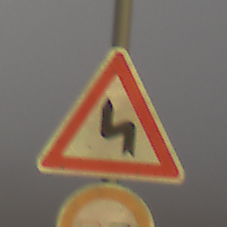
Verkehrszeichen: DoppelkurveZunaechstLinks
Zusatzzeichen unten: Ueberholverbot
Umgebung: Outdoor, Nature
Tageszeit: MorningAfternoon
Wetter: PartlyCloudy
Licht: Natural
Jahreszeit: NotSpecified
Kontrast: MediumContrast